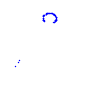
Particle: pion